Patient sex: M
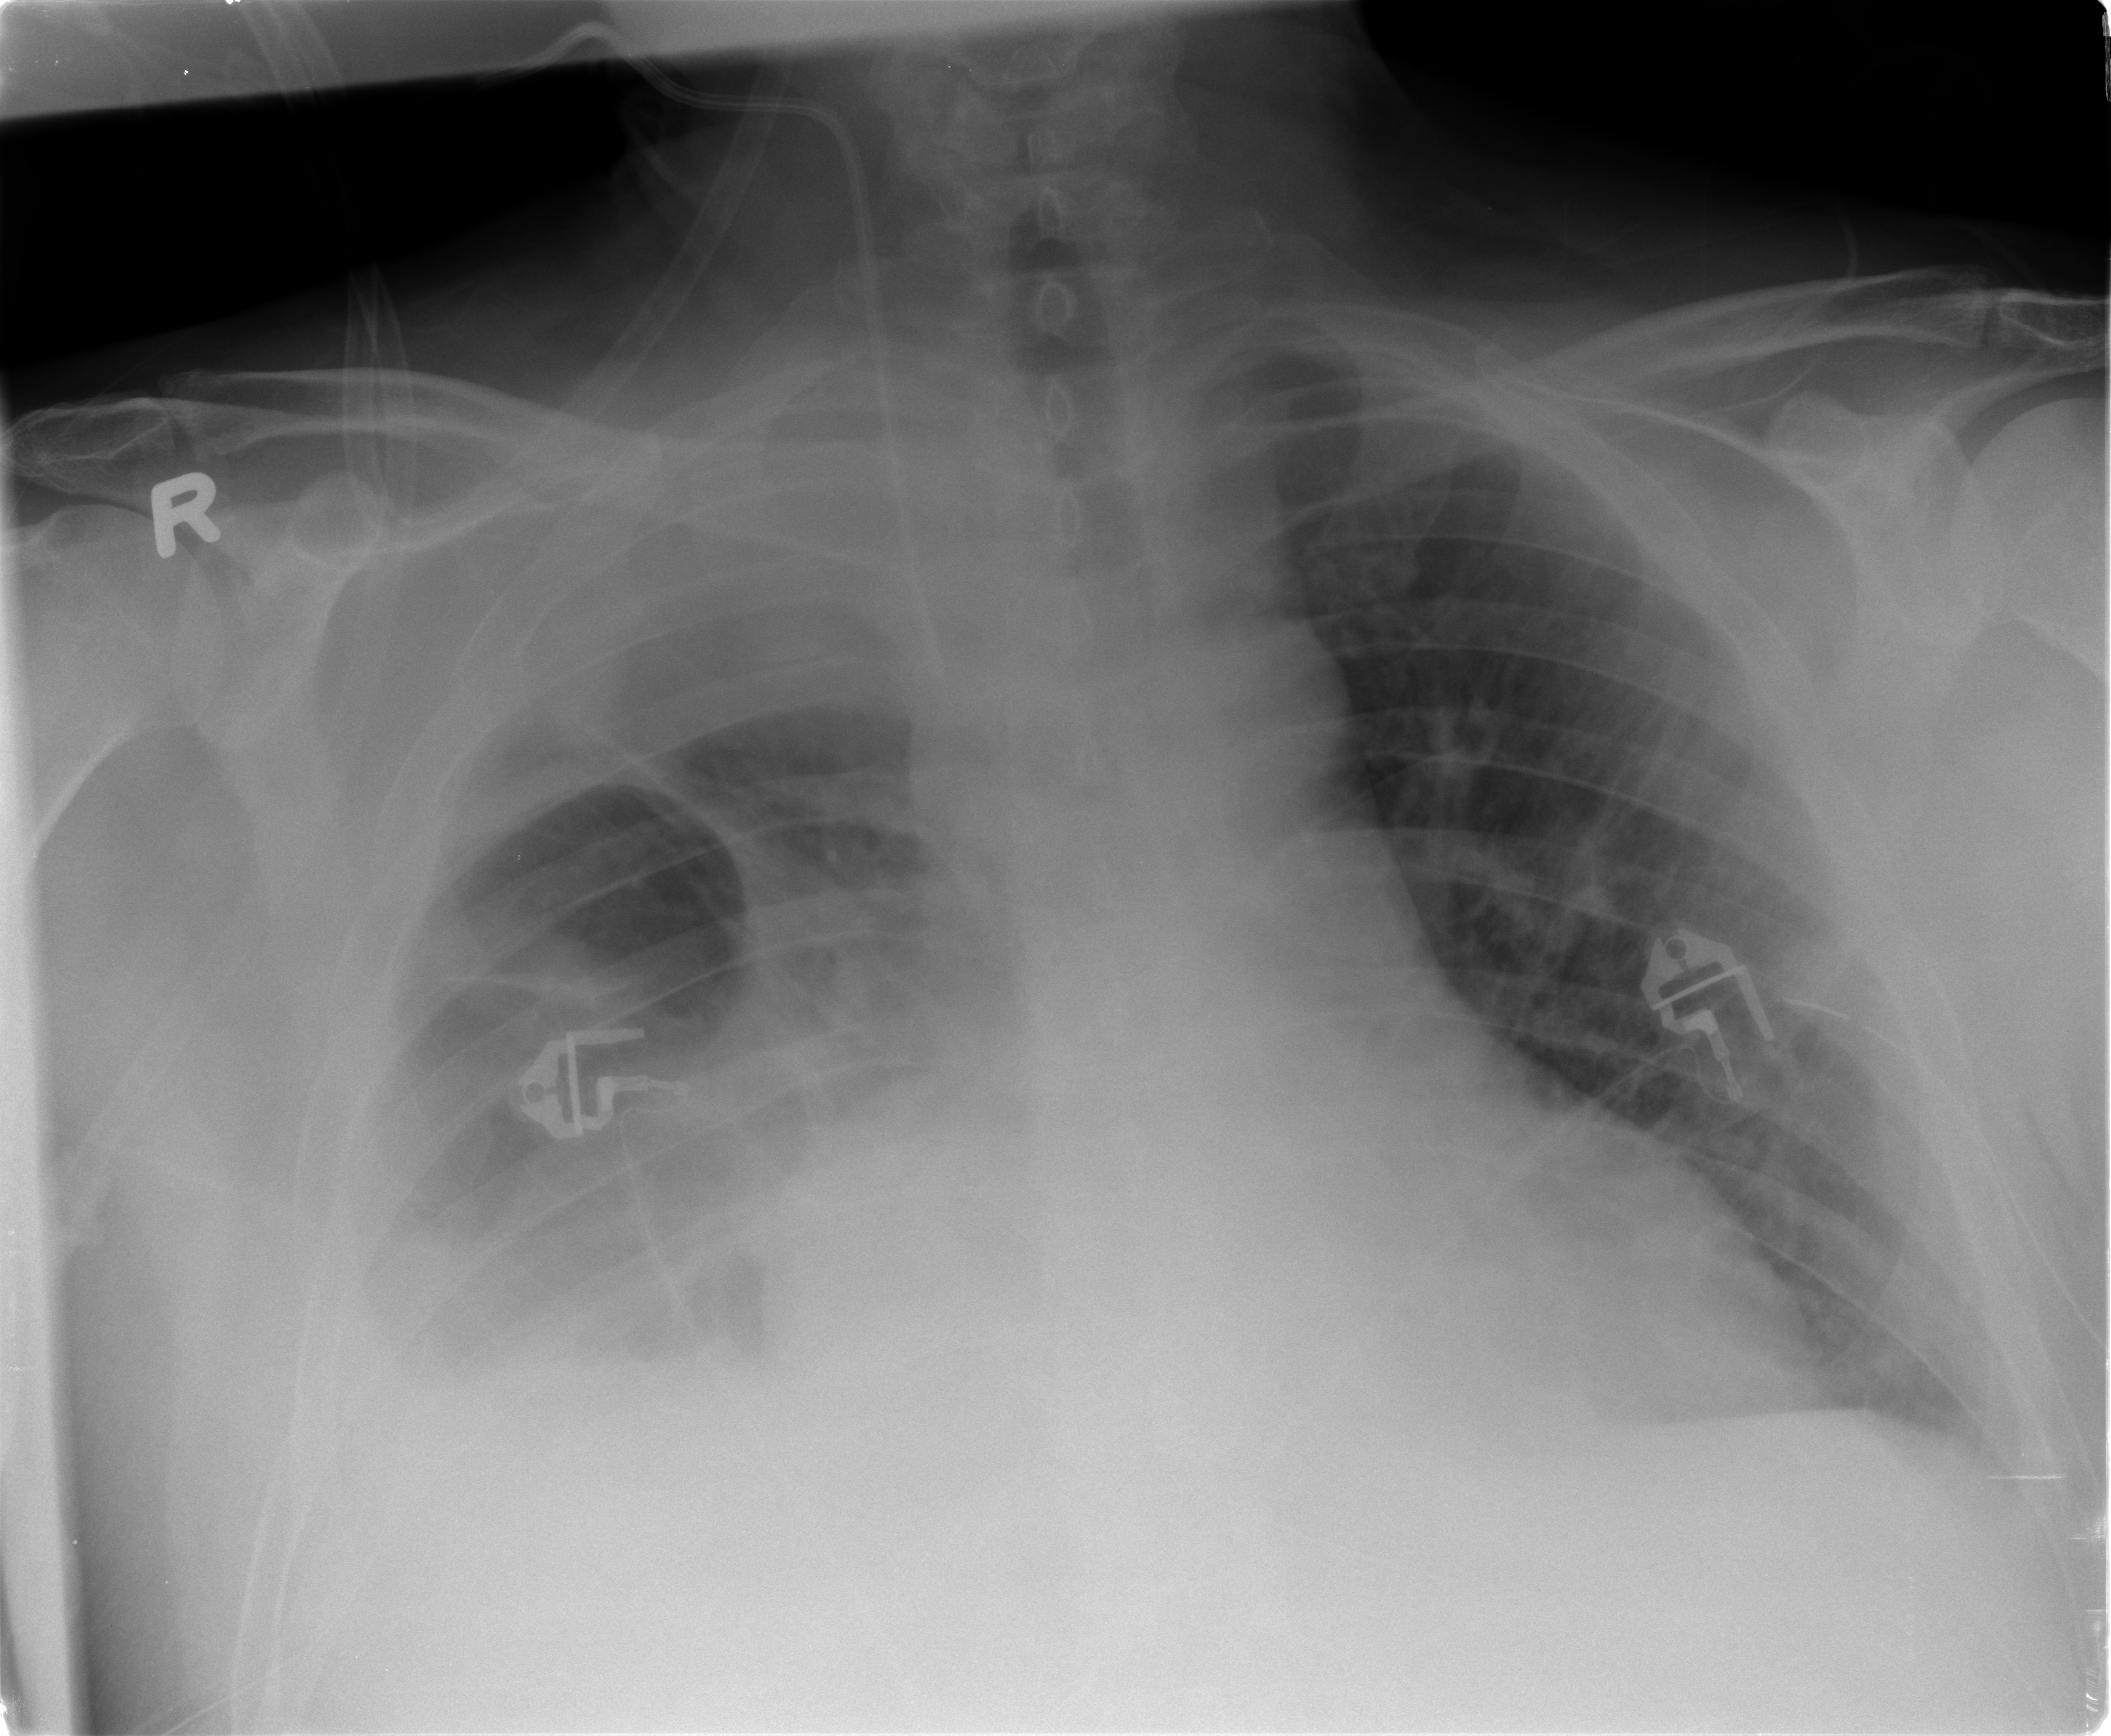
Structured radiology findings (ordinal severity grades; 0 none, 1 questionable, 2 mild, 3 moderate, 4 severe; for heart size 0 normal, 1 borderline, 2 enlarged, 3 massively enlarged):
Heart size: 2
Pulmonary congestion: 1
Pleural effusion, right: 4
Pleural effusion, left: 1
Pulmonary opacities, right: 1
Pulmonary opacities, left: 1
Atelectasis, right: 3
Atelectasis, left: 2